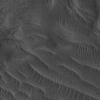
Atmospheric dust classification: not_dusty